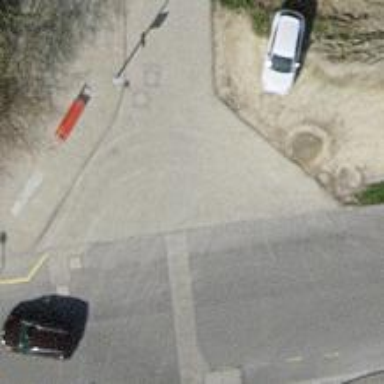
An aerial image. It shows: Unmarked crossing on asphalt footway.